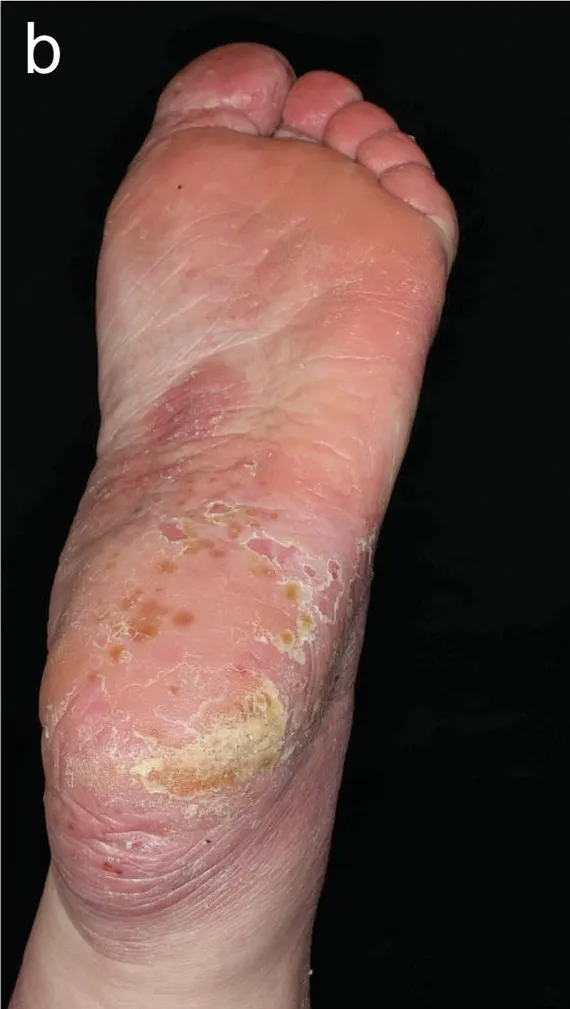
After 12 weeks of apremilast treatment. With substantial decrease of inflammation and pustules.
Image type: radiology (ct)